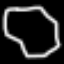
Label: octagon